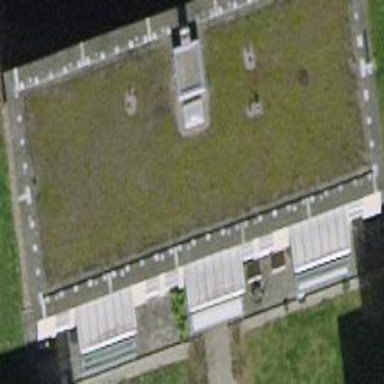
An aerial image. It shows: Flat-roofed building.